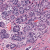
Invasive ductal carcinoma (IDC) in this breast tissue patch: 0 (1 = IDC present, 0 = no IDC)